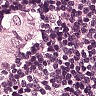
Metastatic tissue present: yes